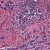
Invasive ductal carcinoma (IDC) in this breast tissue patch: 1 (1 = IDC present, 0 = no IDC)